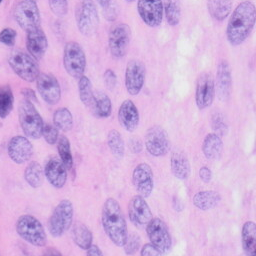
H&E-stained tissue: Skin